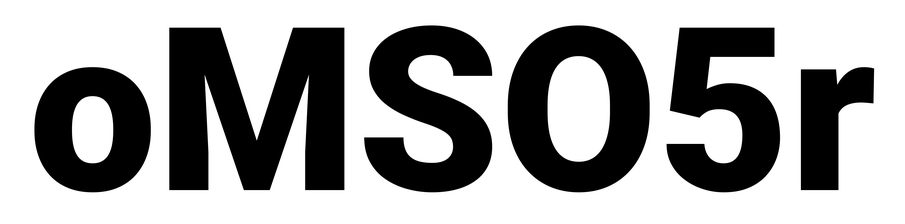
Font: Roboto_Black